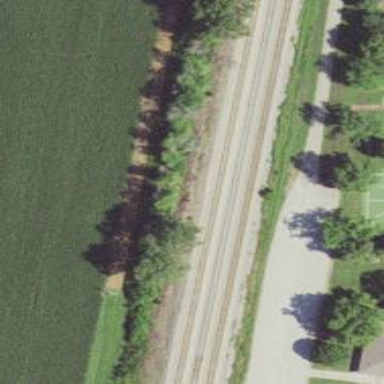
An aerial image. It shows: Railway siding for service.